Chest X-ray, PA view. Patient: 53 years old, sex M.
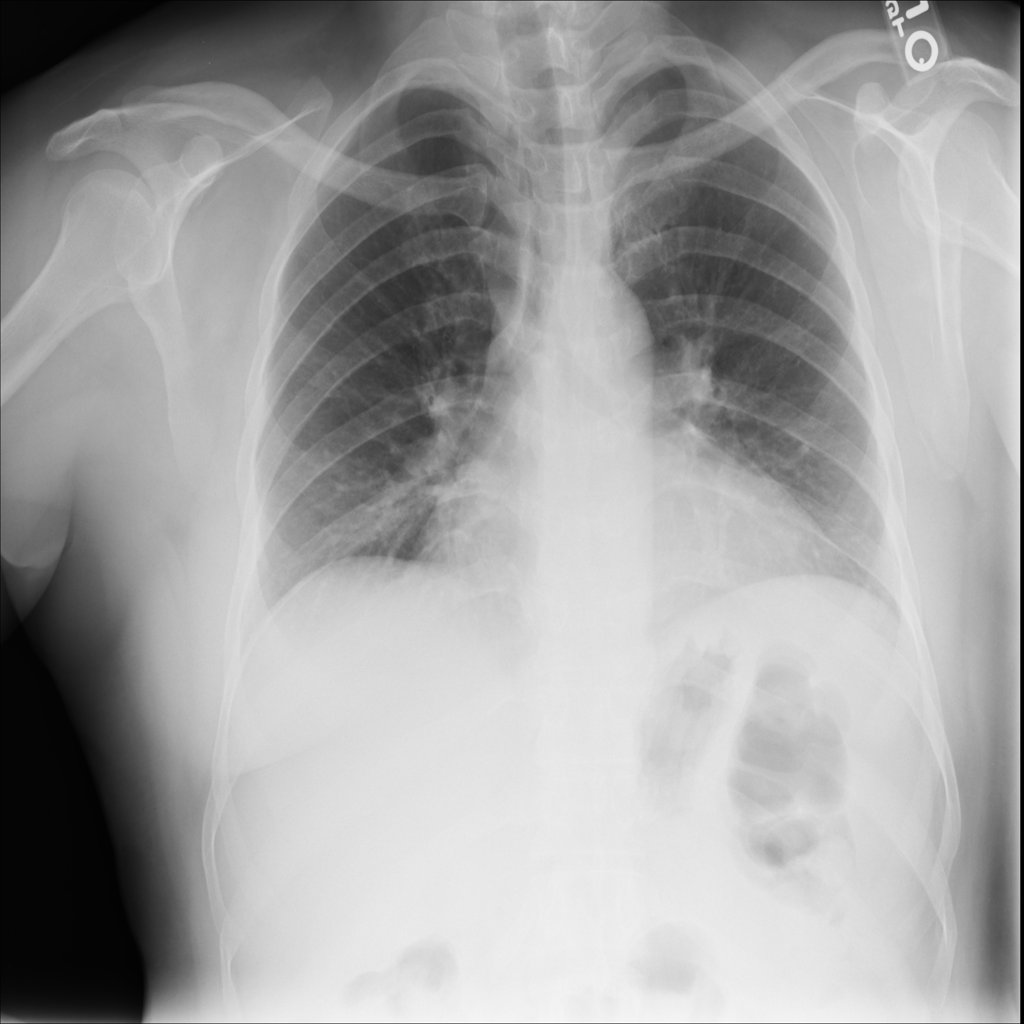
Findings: No Finding